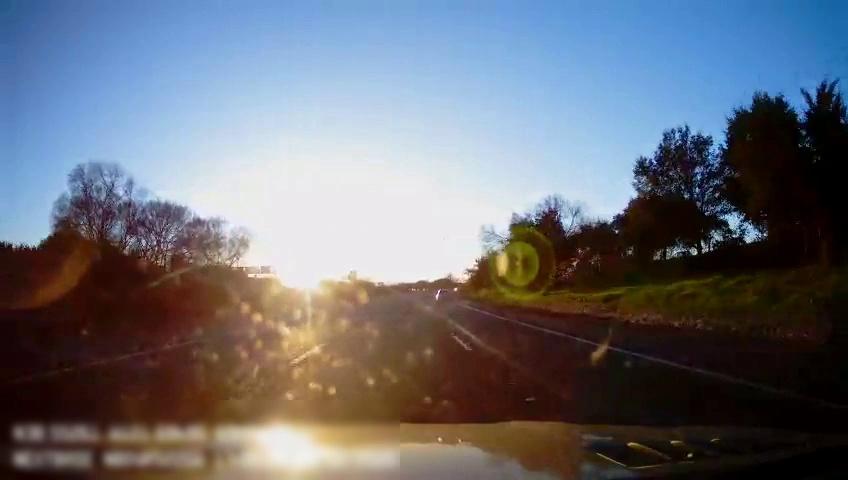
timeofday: Day
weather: Sunny
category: Drivable Space
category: Vehicles | SUV
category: Lanes | Alternate Lane
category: Lanes | Current Lane
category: Lanes | Current Lane
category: Lanes | Alternate Lane